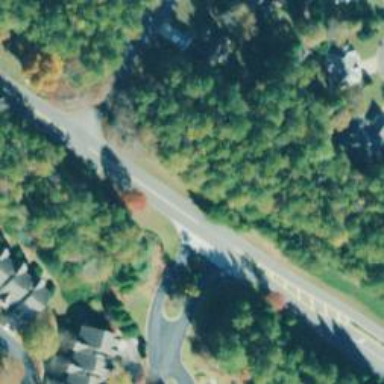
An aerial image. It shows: Tertiary road.